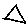
Label: triangle